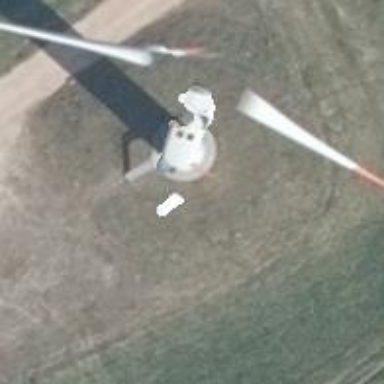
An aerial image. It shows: Wind generator powered by wind turbines.